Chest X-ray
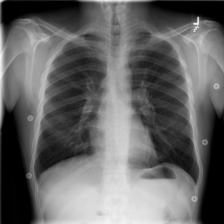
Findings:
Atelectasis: negative
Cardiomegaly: negative
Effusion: negative
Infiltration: negative
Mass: negative
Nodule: negative
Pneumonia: negative
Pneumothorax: negative
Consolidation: negative
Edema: negative
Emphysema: negative
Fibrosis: negative
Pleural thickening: negative
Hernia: negative